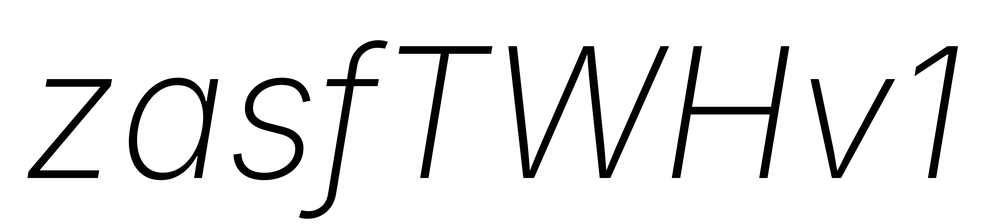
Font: Inter-Italic_ExtraLight_Italic